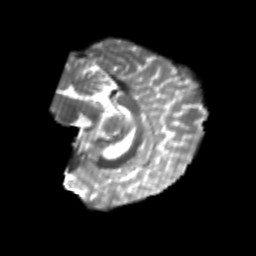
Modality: T2w
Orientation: sagittal
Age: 21
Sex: female
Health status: healthy
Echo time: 0.074 s